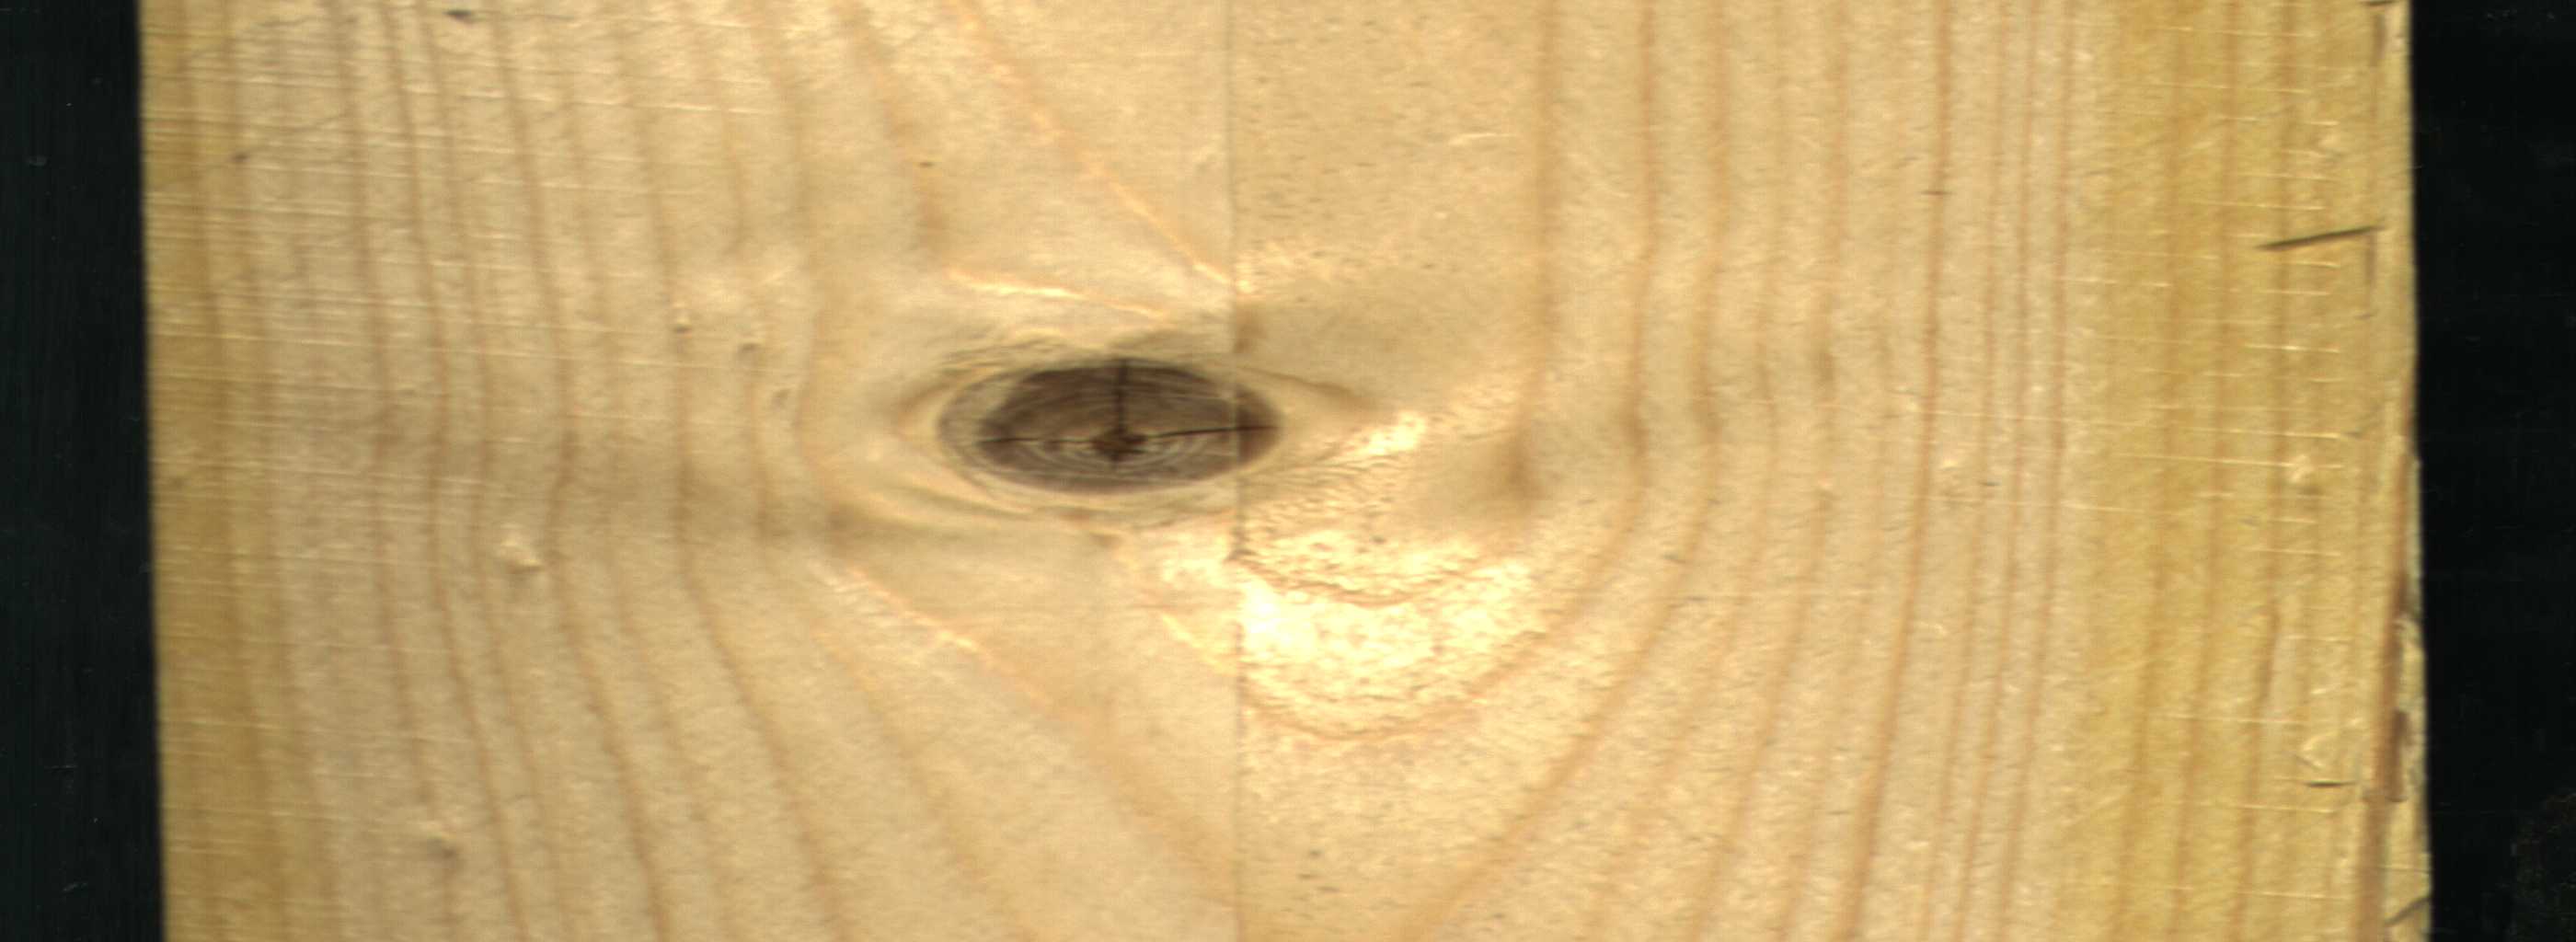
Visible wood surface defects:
resin
knot_with_crack